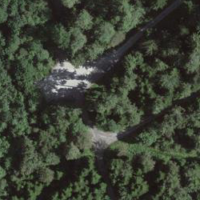
EUNIS habitat code: 43
Species observed at this site:
Tussilago farfara